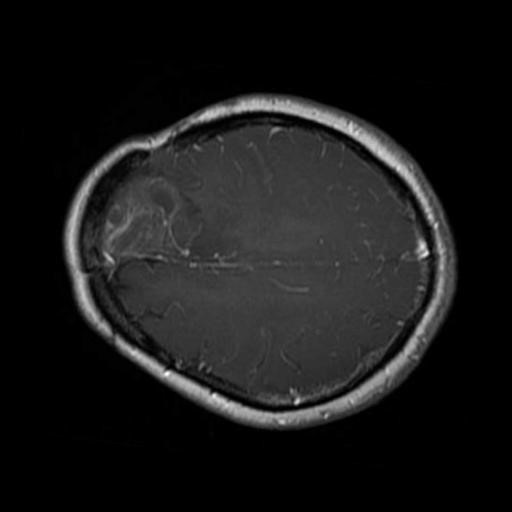
Label: brain_glioma